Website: home-depot
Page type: billing-address
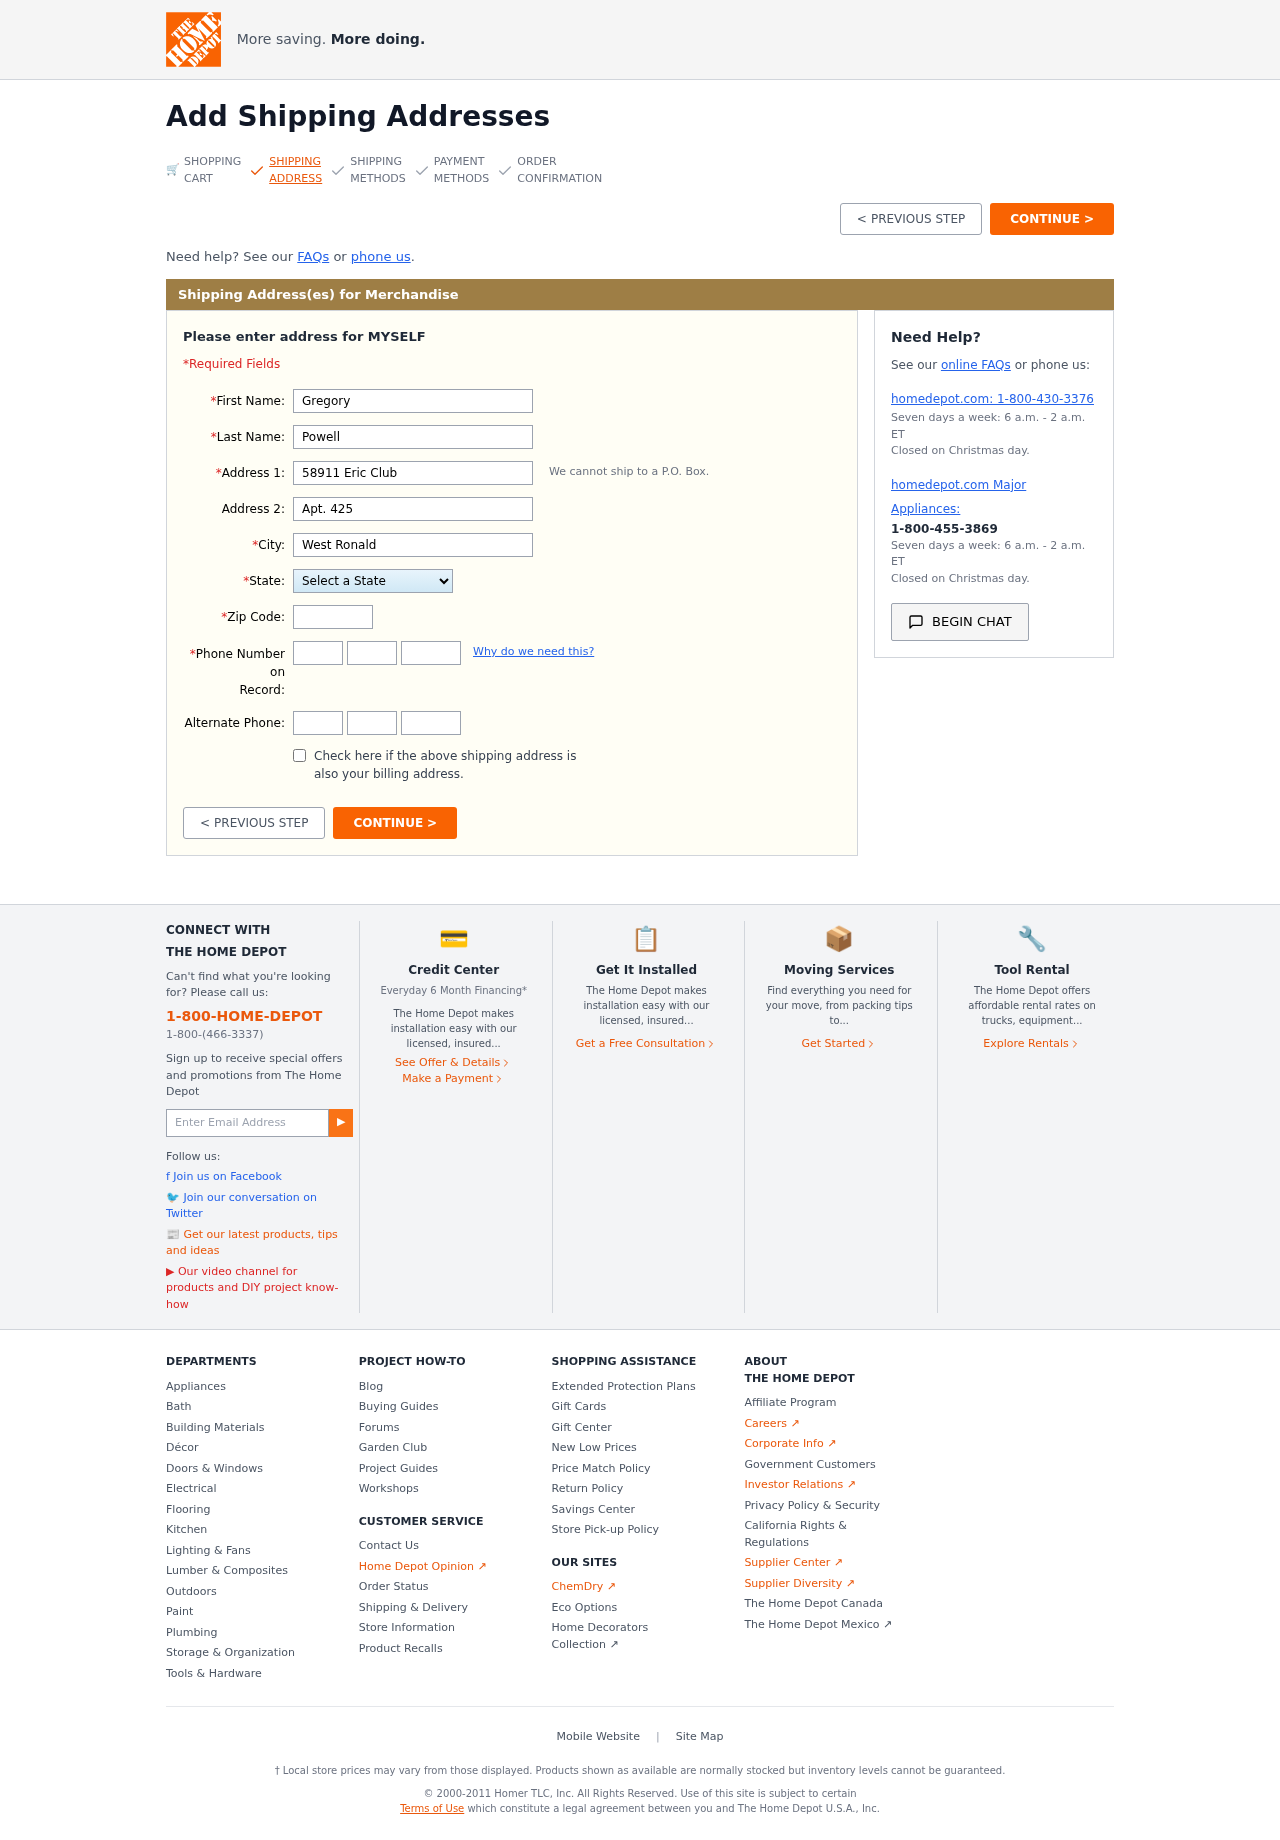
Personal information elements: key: PII_STATE
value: Arkansas
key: PII_FIRSTNAME
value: Gregory
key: PII_LASTNAME
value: Powell
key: PII_STREET
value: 58911 Eric Club
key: PII_STREET2
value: Apt. 425
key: PII_CITY
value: West Ronald
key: PII_POSTCODE
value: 70808
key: PII_PHONE_AREA
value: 302
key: PII_PHONE_PREFIX
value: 750
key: PII_PHONE_LINE
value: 7194